Question: I have a Vbox server running Centos 6.5 32bit, and I have it set as a dev server for some web apps I'm working on.
Guest Additions was working fine until there were some updates in the CentOS system. Upon reboot, guest additions does not work. The disc shows on the desktop, and I choose auto run when it comes up, but all it does is have a window popup and disappear very clickly (within the blink of an eye), and thats it. No error messages.
When I choose "Install Guest Additions CD Image" from the VBox tool bar I get the following image:

Where might I find a solution to this problem. I will be glad to find whatever info needed in the system, but not sure where to go. I have tried a couple of possible solutions from web searches, but so far I've had no success
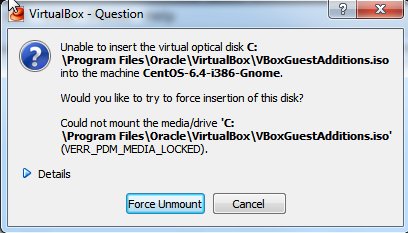
Answer: this resolved it. manual install
<URL>